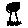
Label: tree